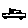
Label: car